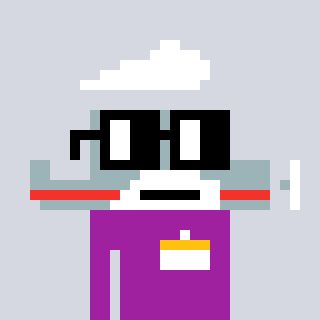
a pixel art character with square black glasses, a plane-shaped head and a magenta-colored body on a cool background